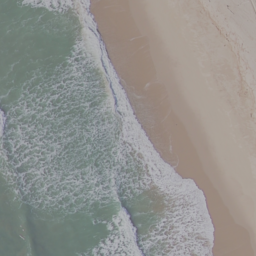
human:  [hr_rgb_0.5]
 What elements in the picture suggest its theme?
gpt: beach